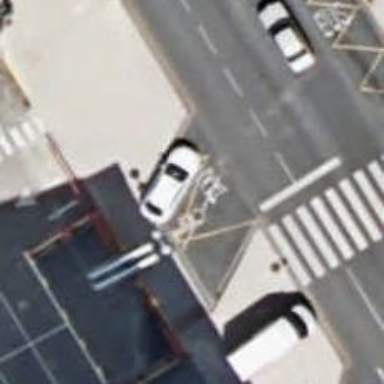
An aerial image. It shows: Taxi stand.